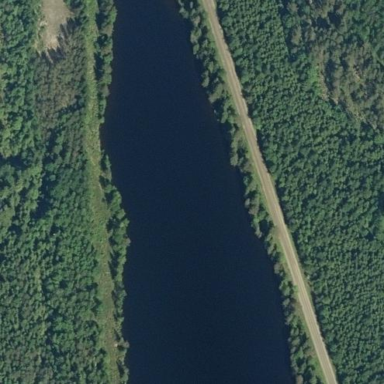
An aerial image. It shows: Beautiful lake surrounded by nature.